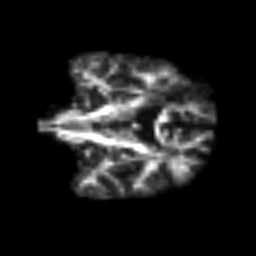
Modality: FA
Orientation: coronal
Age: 53
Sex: male
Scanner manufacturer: siemens
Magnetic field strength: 3 T
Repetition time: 3.2 s
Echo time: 0.081 s